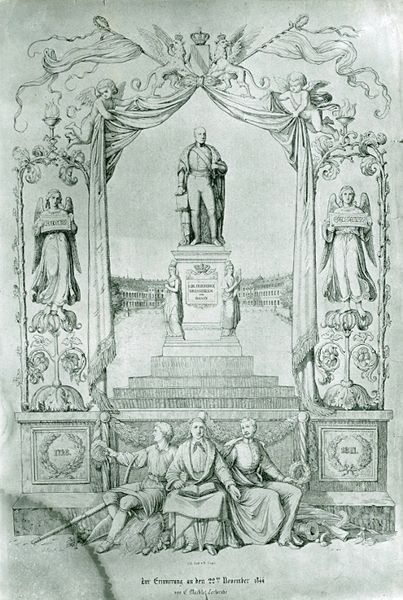
Titel: Denkmal Karl Friedrich vor dem Schloss, umrahmt von allegorischen Figuren in ornamentalem Aufbau.
Künstler: Anonym (M. 19. Jh.)
Standort: Karlsruhe
Institution: Staatliche Kunsthalle Karlsruhe
Schlagwörter: flügel, himmel, mann, blumen, männer, schloss, wiese, engel, statue, schrift, treppe, arch, architecture, column, crown, curtain, curtains, fancy, king, men, people, religious, soldier, stair, stairs, steps, sword, white, bench, black, figures, gray, green, old, seat, seated, sit, sitting, symbolism, three, woman, flowers, pattern, print, stufen, woodcut, flower, angel, angels, classical, frau, horses, man, roman, stone, building, girl, german, germany, houses, uniform, flaggen, drawing, paper, black and white, army, etching, illustration, sketch, allegory, personification, torch, books, monument, sculpture, wings, british, letters, flag, town, cherub, cherubs, cupid, cupids, drape, drapery, marble, putti, reading, dirt, outside, person, city, flags, lantern, royal, waving, ancient, arms, cape, laurel, leaves, wreath, arc, rome, ink, symmetry, statues, engraving, pencil, english, religion, crest, read, seal, angles, floral, horse, classicism, god, hero, shield, winged, book, open book, leaf, baby, elegant, carving, plate, pedestal, standing, engeö, lion, angle, zeichnung, flame, text, scholar, date, treppen, laurel wreath, iconography, plinth, holding, power, justice, kupferstich, sdf, zeichen, radierung, 18th century, plaque, etch, laurels, germna, lions, cortain, torches, scrolls, memorial, ma, six, stain, leader, politician, rule of thirds, kilts, shields, powerful, pedistal, griffons, zeicgnung, seraphim, cherubim, heraldry, line art, gravure, griffon, cherib, couryard, gd, grez, insciption, commemorate, cupds, numerology, 1738, folowers, löwen, heraldic, drei fuzzis, denkmal, souvenir, program, illustrated plate, coat of arms lions, pennantsflags, plintch, neue generation, der kaiser, ständeordnung ohne bauern